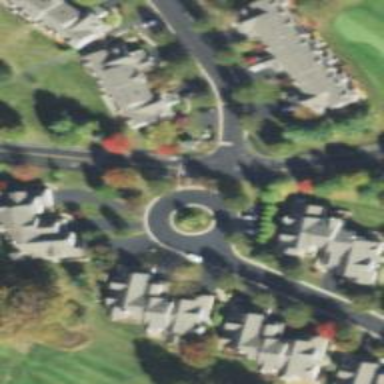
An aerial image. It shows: Turning loop on the road.